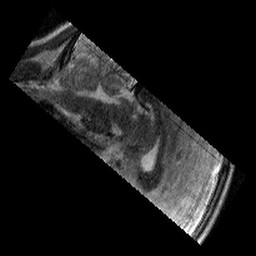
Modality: T2w
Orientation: sagittal
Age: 9
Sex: male
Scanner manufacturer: siemens
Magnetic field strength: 3 T
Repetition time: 9.23 s
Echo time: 0.067 s